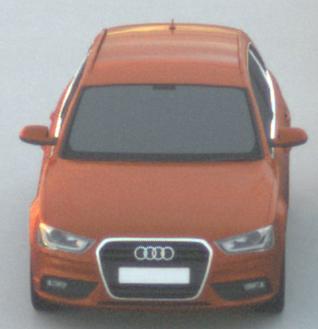
Make: Audi
Model: A4 Avant 1.8 TFSI
Detailed model: A4 (B8) Avant
Model produced from: 2012/02
Model produced until: 2015/04
Doors: 5
Color: orange
Road condition: dry road
Daytime: sunrise or sunset
Contrast: medium contrast